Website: macys
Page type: gifting
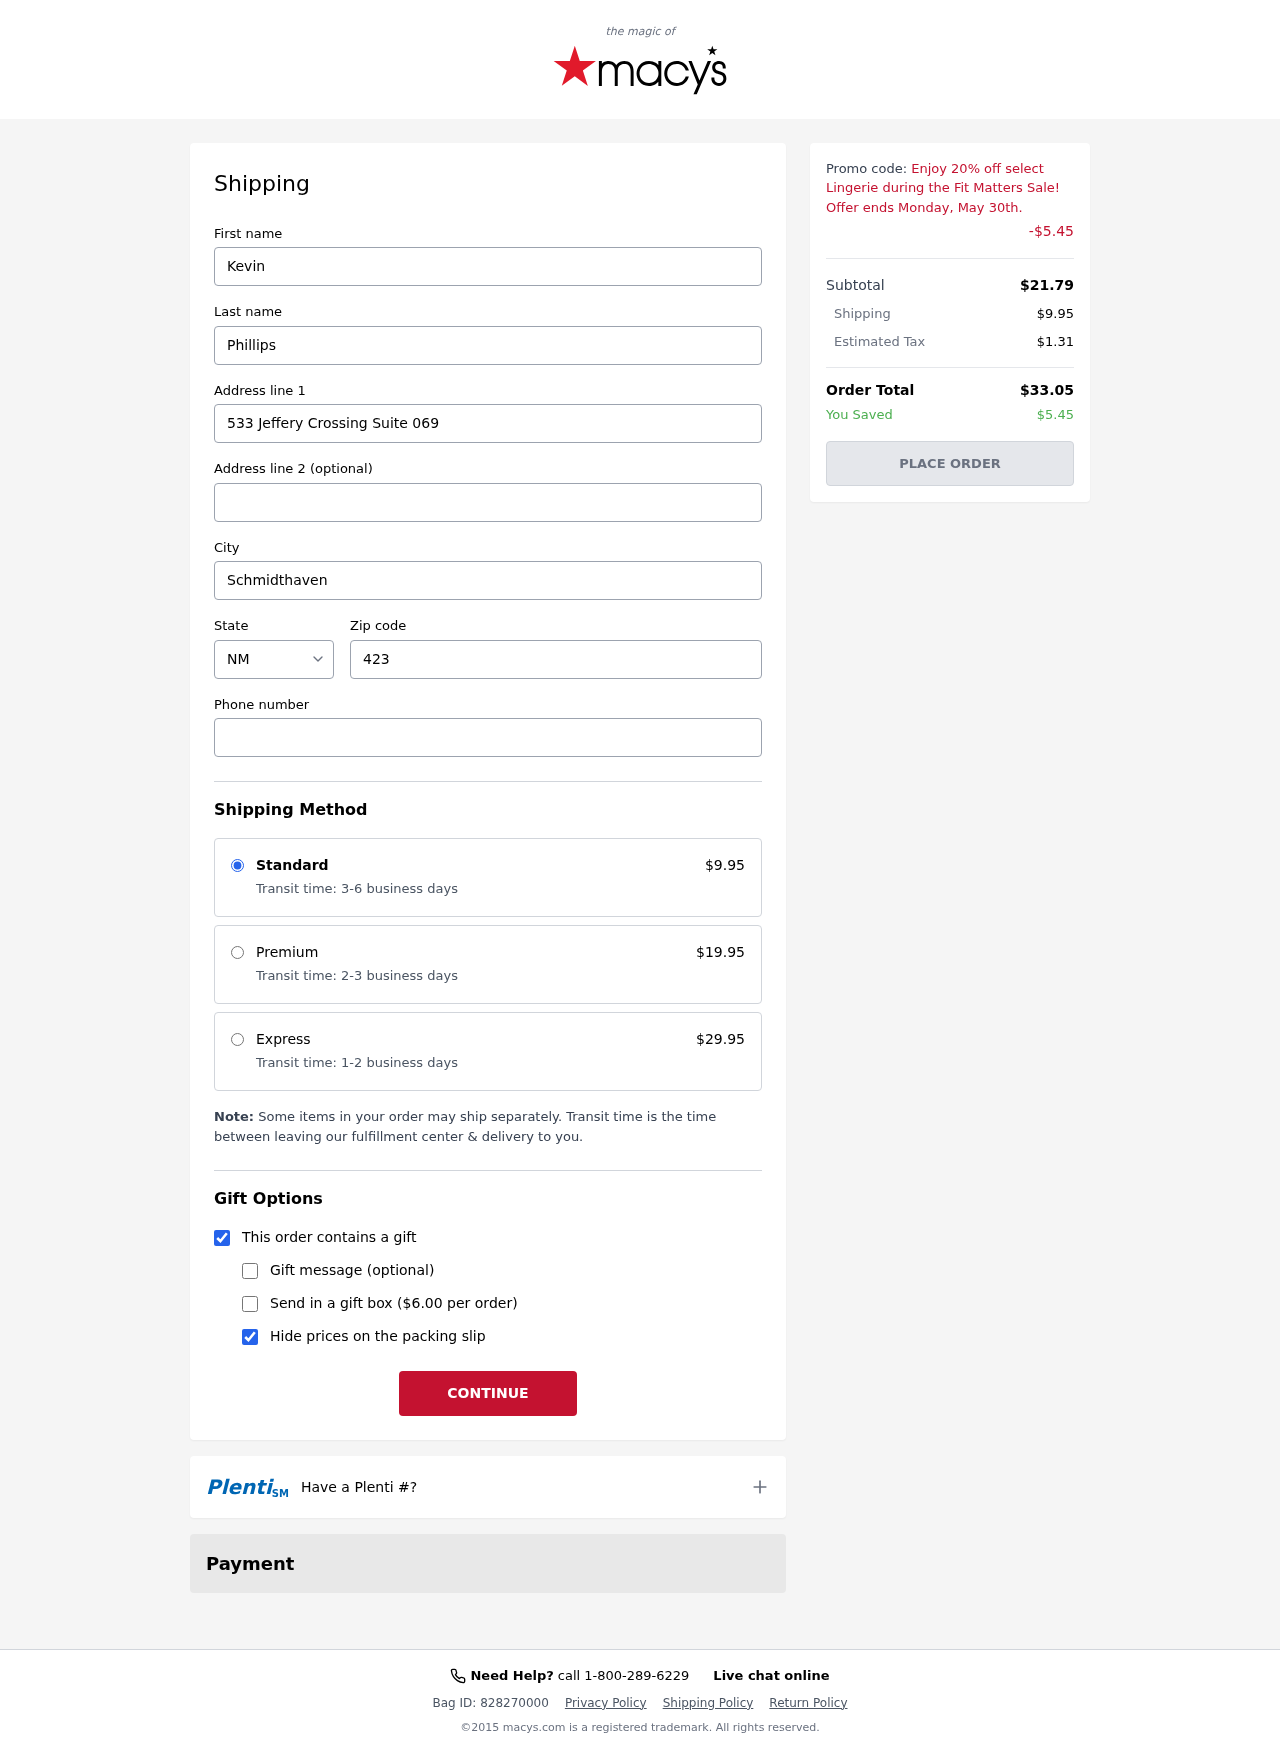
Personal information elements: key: PII_CITY
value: Schmidthaven
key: PII_FIRSTNAME
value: Kevin
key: PII_LASTNAME
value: Phillips
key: PII_PHONE
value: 8136583119
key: PII_POSTCODE
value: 42351
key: PII_STATE_ABBR
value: NM
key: PII_STREET
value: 533 Jeffery Crossing Suite 069
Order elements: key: ORDER_SHIPPING_COST
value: $9.95
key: ORDER_DISCOUNT
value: -$5.45
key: ORDER_SUBTOTAL
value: $21.79
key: ORDER_TAX
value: $1.31
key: ORDER_TOTAL
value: $33.05
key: ORDER_SAVINGS
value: $5.45